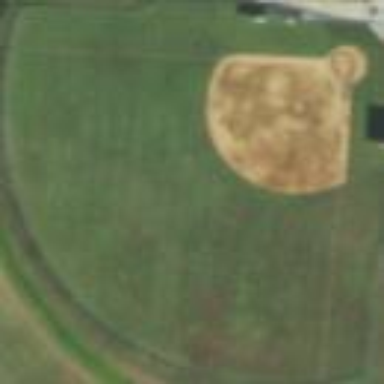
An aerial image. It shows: Baseball pitch for leisure land.